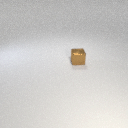
small brown metal cube